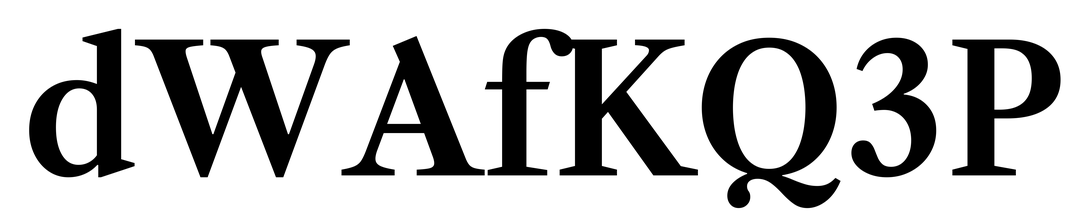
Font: LibreCaslonText_SemiBold